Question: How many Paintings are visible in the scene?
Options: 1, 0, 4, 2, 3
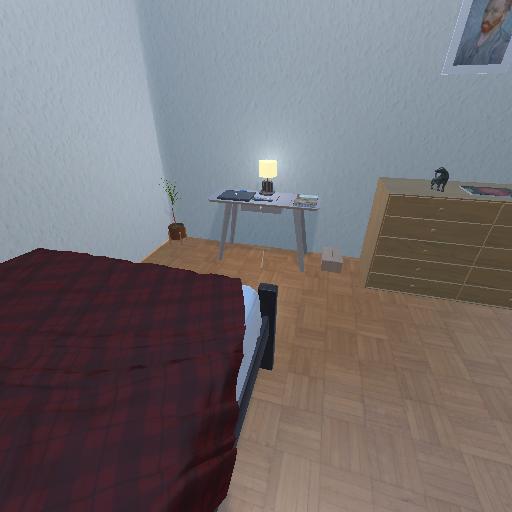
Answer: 1